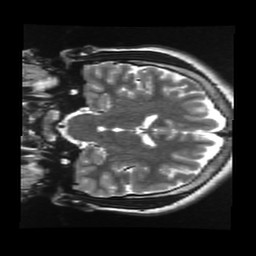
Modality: T2w
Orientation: coronal
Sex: male
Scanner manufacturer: ge
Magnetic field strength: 3 T
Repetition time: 5 s
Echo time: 0.1012 s